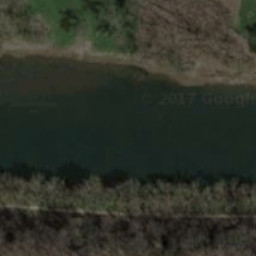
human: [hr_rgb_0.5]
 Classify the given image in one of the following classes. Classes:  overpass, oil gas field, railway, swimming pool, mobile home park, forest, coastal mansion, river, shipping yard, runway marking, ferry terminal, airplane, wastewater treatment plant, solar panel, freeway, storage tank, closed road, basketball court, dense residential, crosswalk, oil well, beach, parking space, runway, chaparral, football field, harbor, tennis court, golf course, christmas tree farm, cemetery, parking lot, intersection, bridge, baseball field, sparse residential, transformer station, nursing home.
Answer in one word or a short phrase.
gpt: river